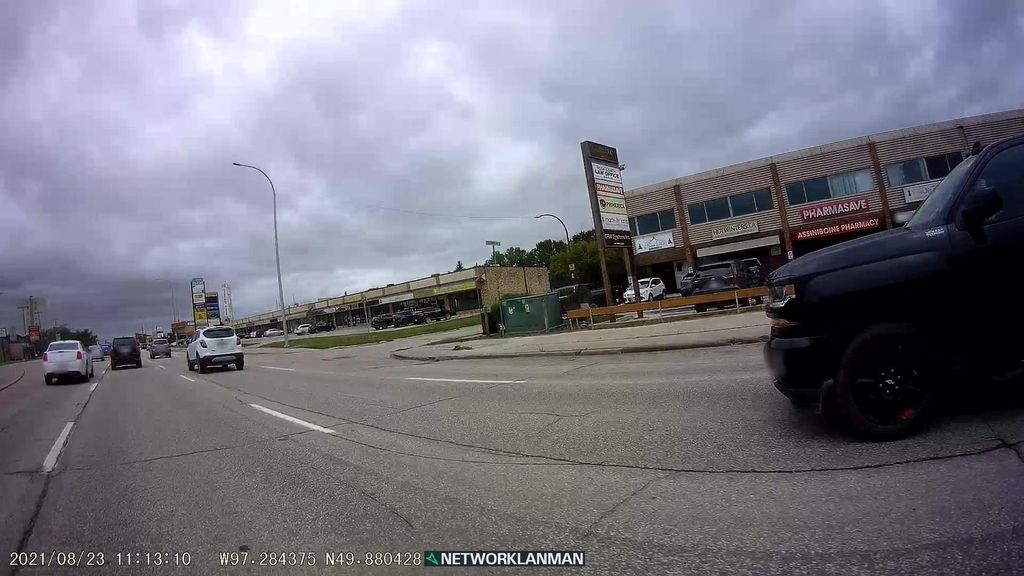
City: winnipeg